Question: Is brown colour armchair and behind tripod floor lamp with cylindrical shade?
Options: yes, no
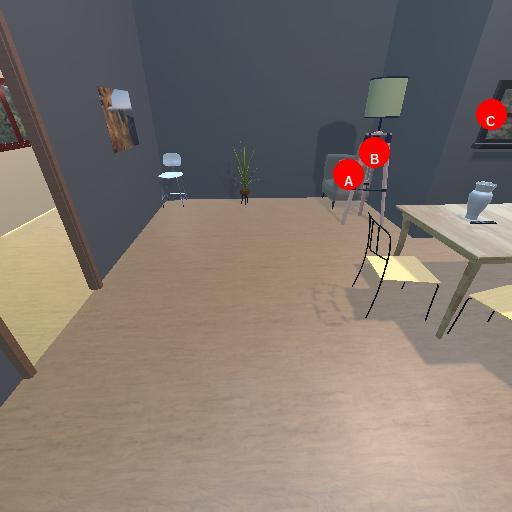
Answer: yes